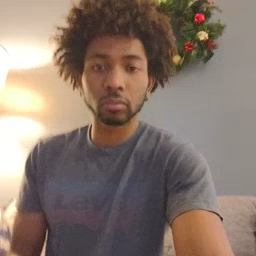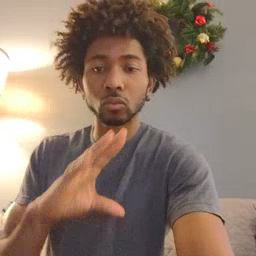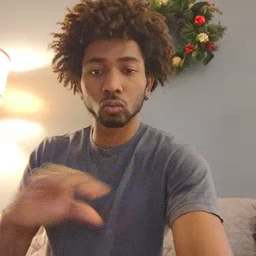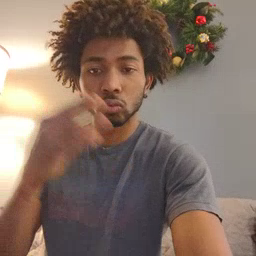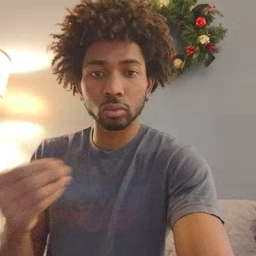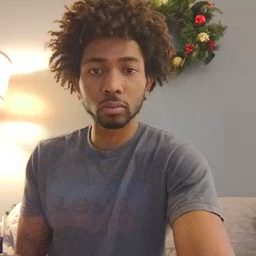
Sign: story